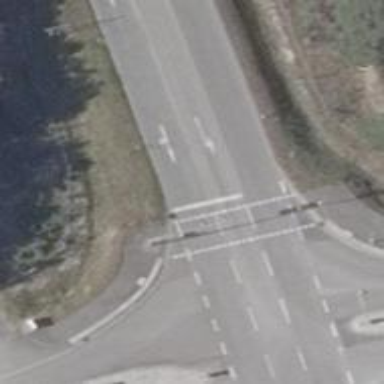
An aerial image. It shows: Road with traffic signals.